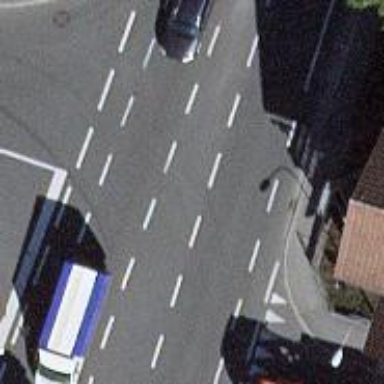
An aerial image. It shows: Primary highway with advisory cycle lanes on both sides. The surface is asphalt and there are sidewalks on both sides.